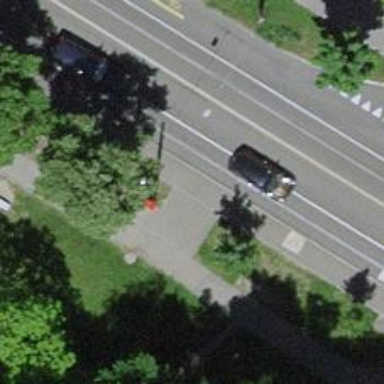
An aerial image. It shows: Avenue of trees.